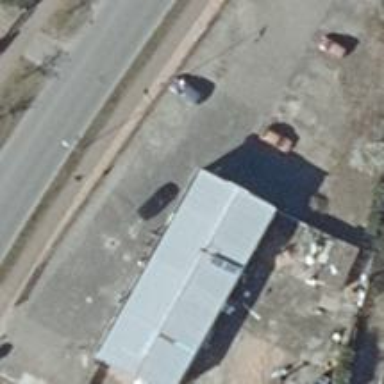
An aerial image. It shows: Fuel station.